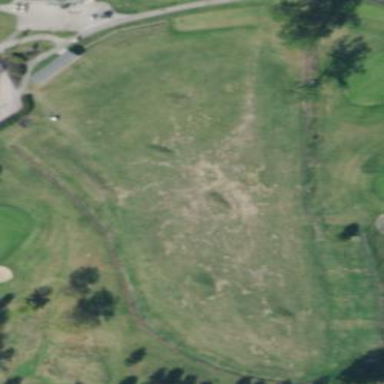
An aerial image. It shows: Grassy area designated as driving range for golf.